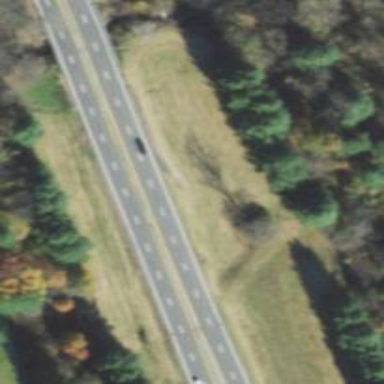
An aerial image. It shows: Trunk highway with expressway features.